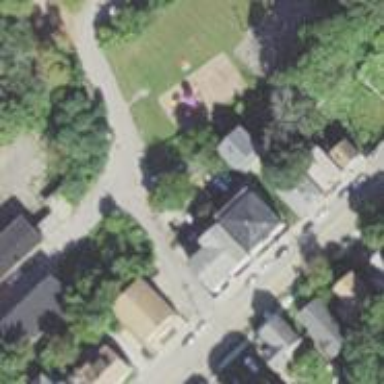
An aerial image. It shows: Residential driveway.